Field crop: maize
Growth stage: 2
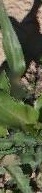
Species: maize